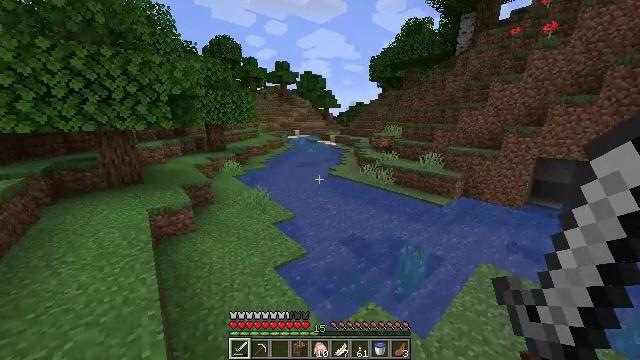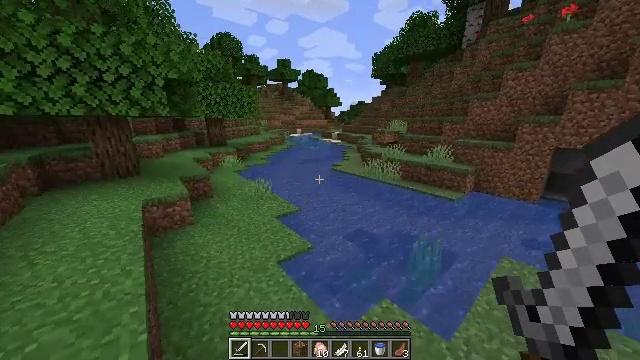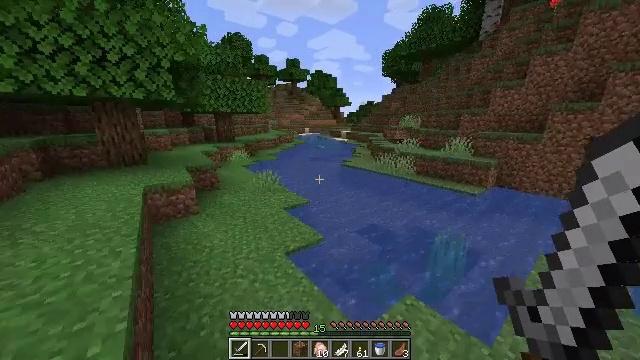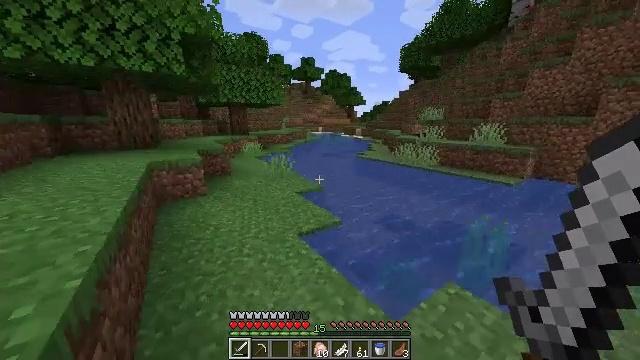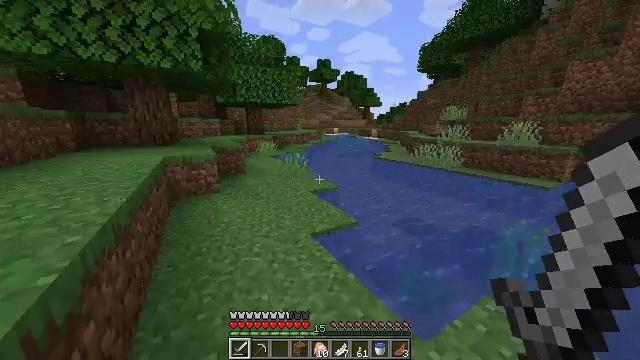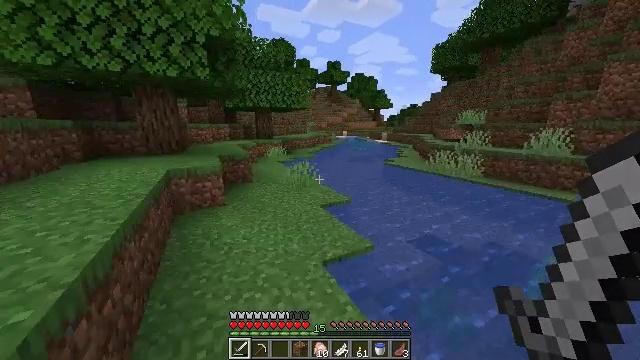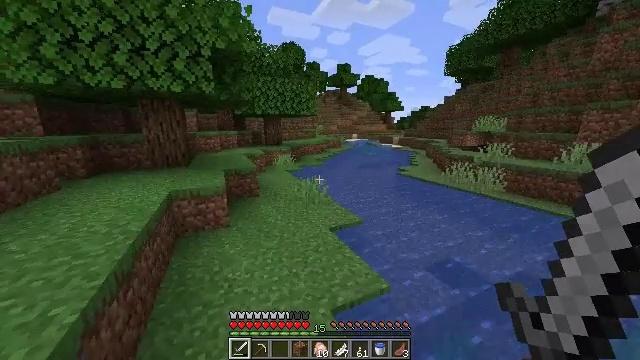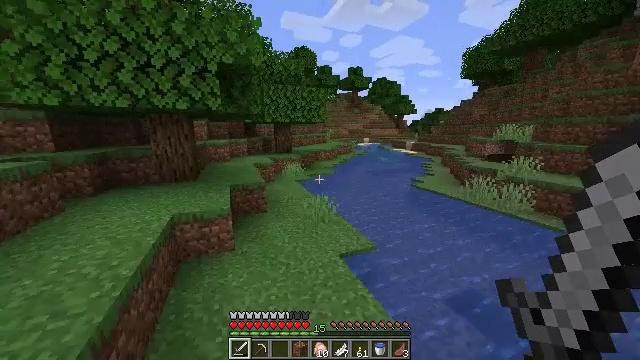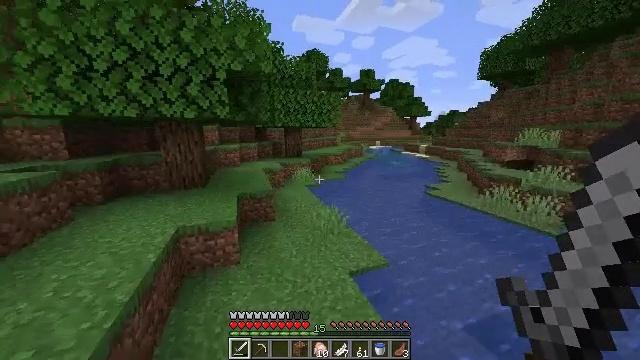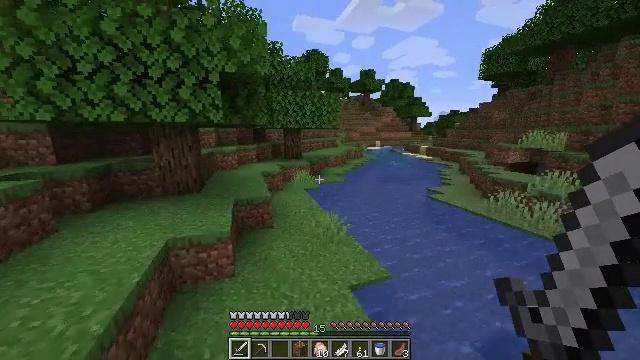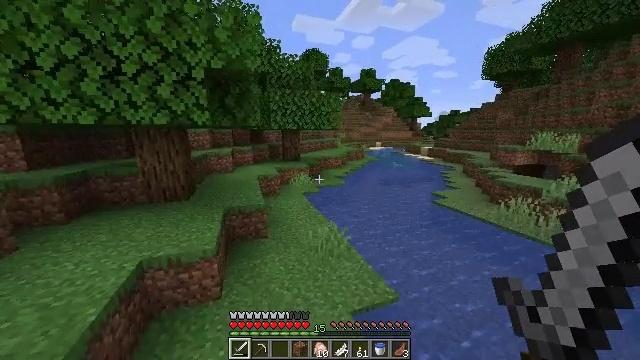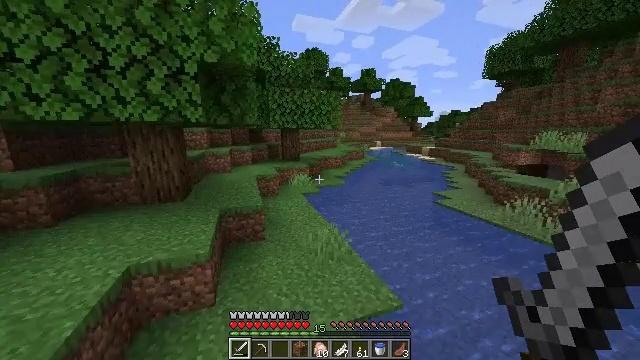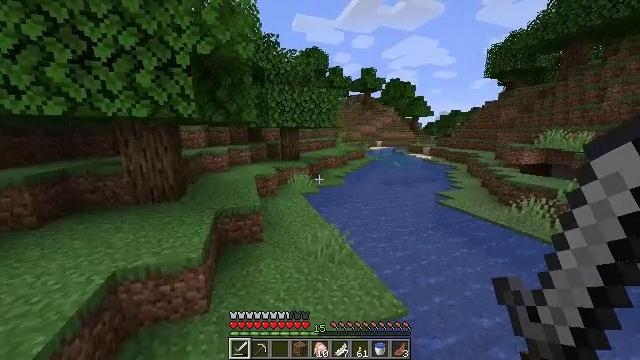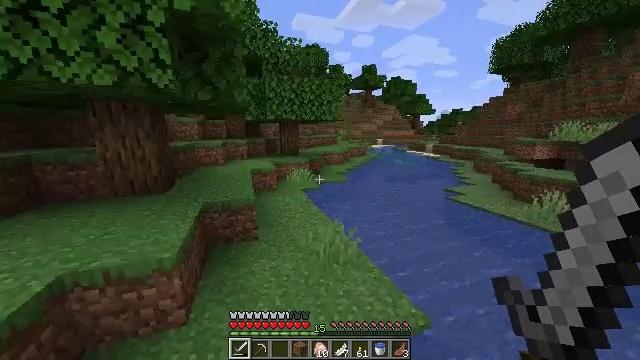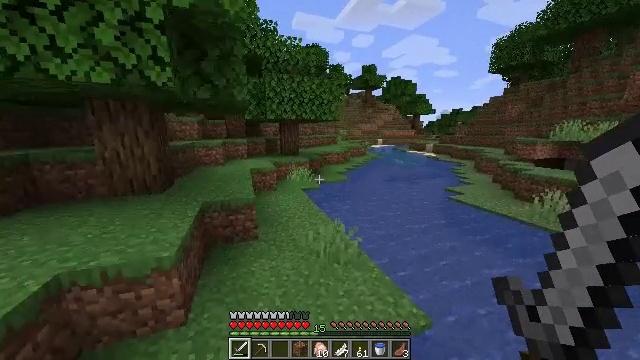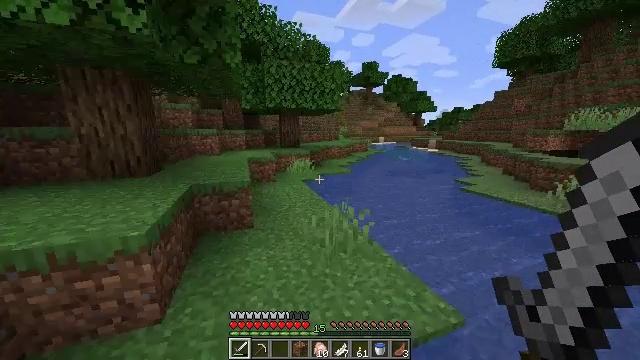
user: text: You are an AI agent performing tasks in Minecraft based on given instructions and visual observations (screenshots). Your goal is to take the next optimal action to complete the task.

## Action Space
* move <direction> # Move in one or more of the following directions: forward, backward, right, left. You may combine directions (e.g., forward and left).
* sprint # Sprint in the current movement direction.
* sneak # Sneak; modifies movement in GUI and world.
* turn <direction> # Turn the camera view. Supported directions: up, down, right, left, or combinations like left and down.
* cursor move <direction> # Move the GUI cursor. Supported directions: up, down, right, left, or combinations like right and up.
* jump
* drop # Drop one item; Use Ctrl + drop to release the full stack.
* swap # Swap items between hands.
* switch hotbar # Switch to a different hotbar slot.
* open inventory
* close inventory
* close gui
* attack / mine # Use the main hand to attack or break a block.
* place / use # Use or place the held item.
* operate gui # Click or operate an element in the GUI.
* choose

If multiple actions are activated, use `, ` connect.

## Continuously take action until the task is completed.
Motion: motion action
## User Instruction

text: Break the sand block.
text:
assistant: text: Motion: move forward, sprint, jump
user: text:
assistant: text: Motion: move forward, sprint, turn left, jump
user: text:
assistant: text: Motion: move forward, sprint, turn left, jump
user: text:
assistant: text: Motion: move forward, sprint, turn left, jump
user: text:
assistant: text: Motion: move forward, sprint, turn left, jump
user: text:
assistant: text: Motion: move forward, sprint, turn left, jump
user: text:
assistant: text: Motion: move forward, sprint, turn left, jump
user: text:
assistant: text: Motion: move forward, sprint, turn left, jump
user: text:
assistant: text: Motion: move forward, sprint, jump
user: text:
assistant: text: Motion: move forward, sprint, jump
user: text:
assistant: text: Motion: move forward and move left, sprint, jump
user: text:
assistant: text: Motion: move forward and move left, sprint, jump
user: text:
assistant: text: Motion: move forward and move left, sprint, jump
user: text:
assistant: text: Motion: move forward and move left, sprint, jump
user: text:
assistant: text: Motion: move forward and move left, sprint, jump
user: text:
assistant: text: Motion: move forward, sprint, jump
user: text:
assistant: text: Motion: move forward, sprint, jump
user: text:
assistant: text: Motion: move forward, sprint
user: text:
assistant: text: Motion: move forward, sprint
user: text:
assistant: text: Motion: move forward, sprint
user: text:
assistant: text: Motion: move forward, sprint
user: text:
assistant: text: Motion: move forward, sprint
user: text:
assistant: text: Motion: move forward, sprint
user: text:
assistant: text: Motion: move forward, sprint
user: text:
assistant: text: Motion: move forward, sprint
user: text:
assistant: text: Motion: move forward, sprint
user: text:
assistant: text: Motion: move forward, sprint
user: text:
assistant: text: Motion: move forward, sprint, turn right
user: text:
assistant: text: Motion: move forward, sprint
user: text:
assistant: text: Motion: move forward, sprint